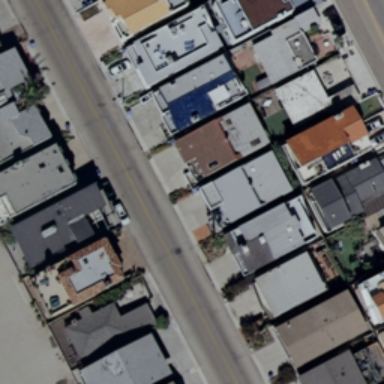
This is a dense residential area with houses and roads .